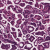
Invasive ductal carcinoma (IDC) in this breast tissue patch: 1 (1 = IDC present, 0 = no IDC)